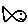
Label: fish